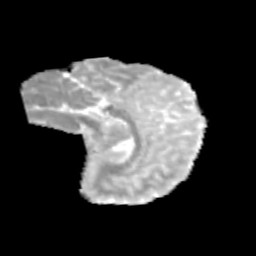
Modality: MD
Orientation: sagittal
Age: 10
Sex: male
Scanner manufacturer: siemens
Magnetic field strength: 3 T
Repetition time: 3.8 s
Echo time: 0.07 s